Question: I'm working with stacks of microscopy images. By stack I mean a couple of images acquired one on top of the other, as illustrated in this very home-made diagram: (sorry for the quality) where:
H = Image height in pixels
W = Image Width in pixels
Z = number of slices in the stack (i.e. # of images).

What I want to do is measure, for every 'height' position in the stack, an orthogonal "WZ view", i.e. a cut off view along a rectangle such as the red one on the image. Right now I have the following code which works well:
'''
DummyProjMatrixYZ = zeros(SliceNumber,ImageWidth,ImageHeight,3,'uint16');
for h = ImageHeight👎1
for z = 1:SliceNumber
DummyProjMatrixWZ(z,:,h,:) = MovieCell{z}(h,:,:); % MovieCell is a cell array containing the individual frames (i.e. slices in the stack) of dimensions (Height,Width,3).
end
end
'''
The code works fine, but I have to loop through the whole slices for every "height unit", which is not optimal at all.
How could the previous code be vectorized in order to gain speed since I will eventually work with quite large datasets. I guess I have a brain freeze and do not know how to do it efficiently.
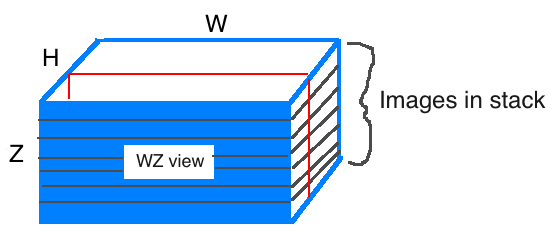
Answer: This basically looked like an 'indexing problem' to me. See if this works out for you -
'''
%// Get all of the data into SliceNumber*ImageWidth x ImageWidth x 3 numeric
%// array. No more messing around with cell arrays is needed after this point.
A = vertcat(MovieCell{:});
%// Cocatenate data along dim3 to create a 2D array
A1 = reshape(permute(A,[1 3 2]),size(A,1)*size(A,3),[]);
%// Cut A1 after every ImageHeight rows to form a 3D array
A2 = permute(reshape(A1,ImageHeight,size(A1,1)/ImageHeight,[]),[1 3 2]);
%// Cut A2's dim3 into SliceNumber x 3 to create a 4D array
A3 = reshape(A2,ImageHeight,ImageWidth,SliceNumber,3);
%// Change the dimensions to match with original DummyProjMatrixWZ's
DummyProjMatrixWZ = permute(A3,[3 2 1 4]);
'''
---
Shorter version -
'''
%// Get all of the data into SliceNumber*ImageWidth x ImageWidth x Ch numeric
%// array. No more messing around with cell arrays is needed after this point.
A = vertcat(MovieCell{:});
%// Cut A at every H rows and resize to H x W x Slice*Ch to form a 3D array
A2 = permute(reshape(permute(A,[1 3 2]),ImageHeight,[],ImageWidth),[1 3 2]);
%// Cut A2's dim3 into Slice x Ch to create a 4D array and rearrange dims
DPrjMatWZ = permute(reshape(A2,ImageHeight,ImageWidth,SliceNumber,[]),[3 2 1 4]);
'''
Here, 'Ch' denotes the number of channels used, which is '3' in the problem case and 'DPrjMatWZ' is the final output.